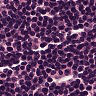
Metastatic tissue present: no